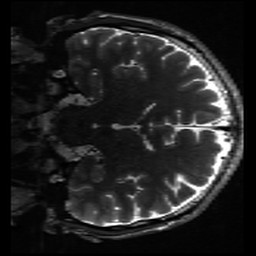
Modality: inplaneT2
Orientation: coronal